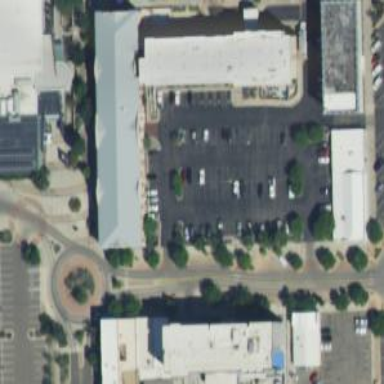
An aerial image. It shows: Parking space is available.